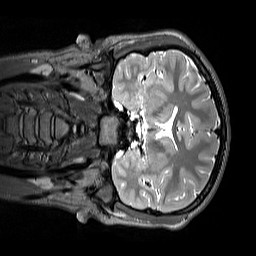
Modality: T2w
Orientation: coronal
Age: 12
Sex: female
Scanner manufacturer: siemens
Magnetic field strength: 3 T
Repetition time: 3.2 s
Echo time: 0.408 s